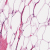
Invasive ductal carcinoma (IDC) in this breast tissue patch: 0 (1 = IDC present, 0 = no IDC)